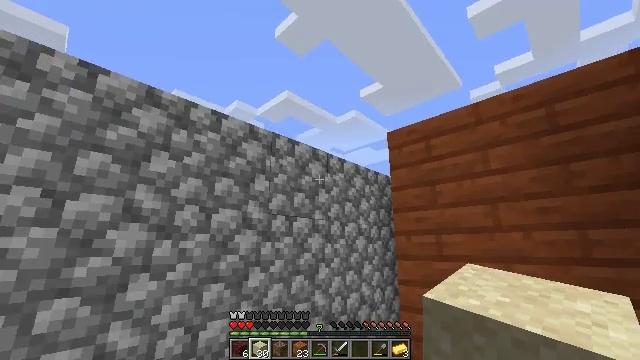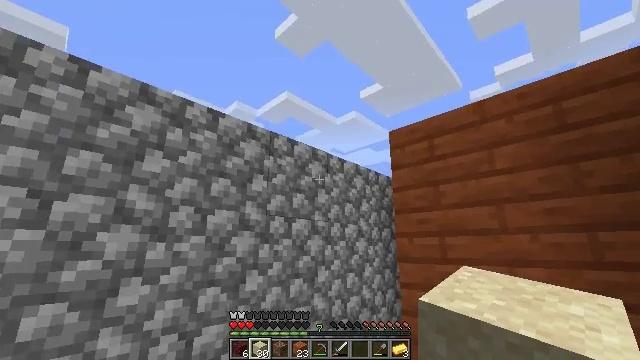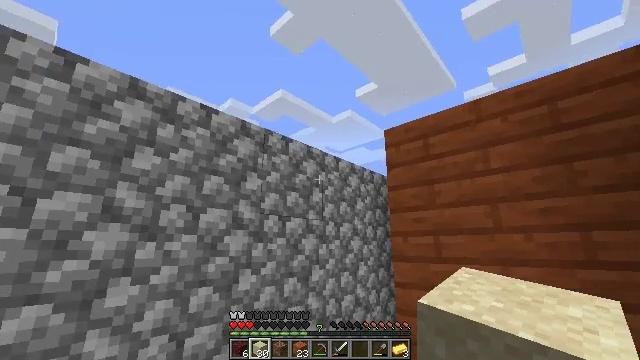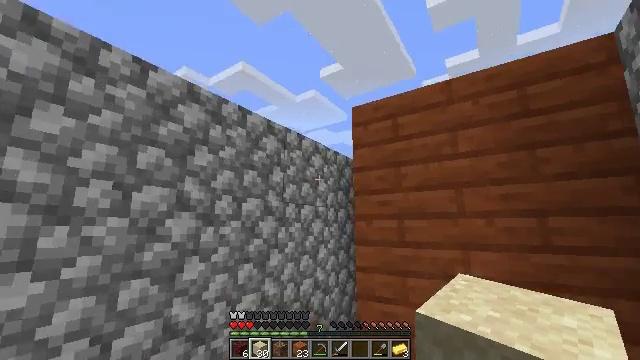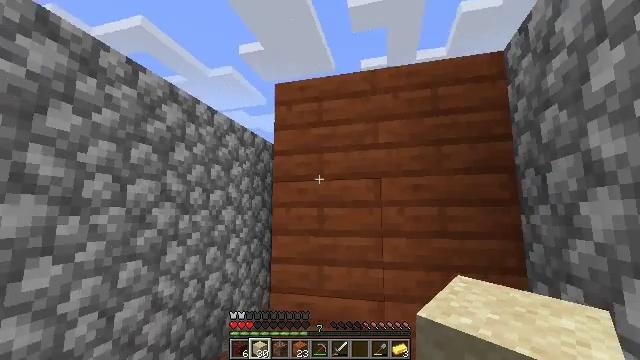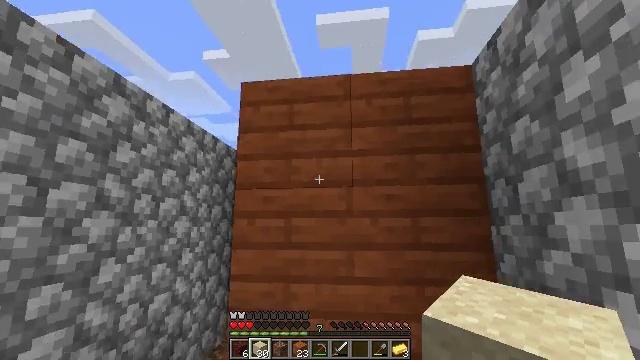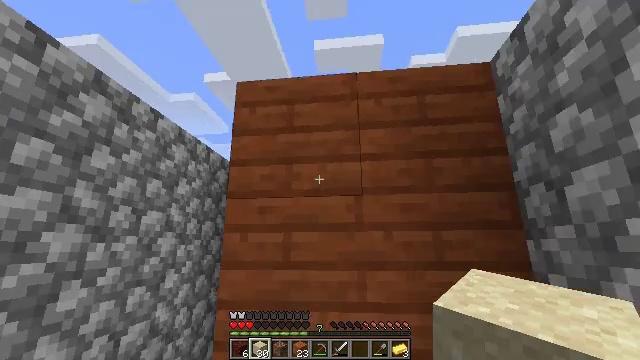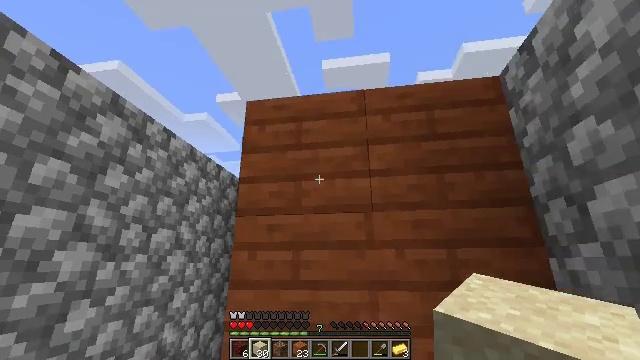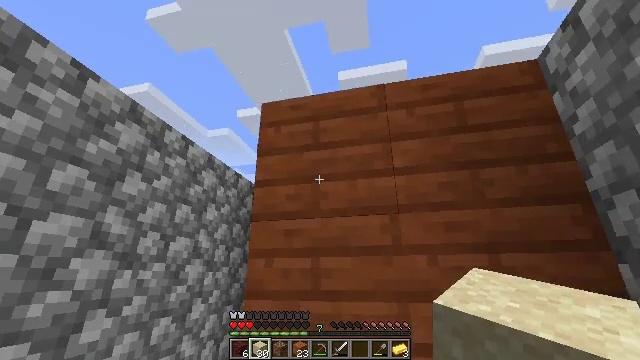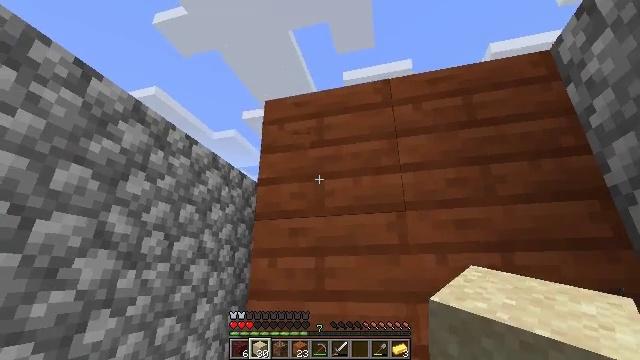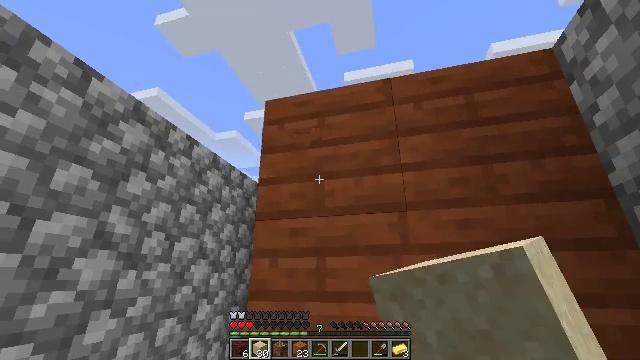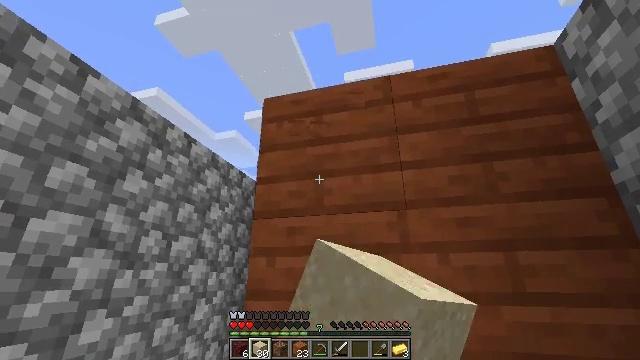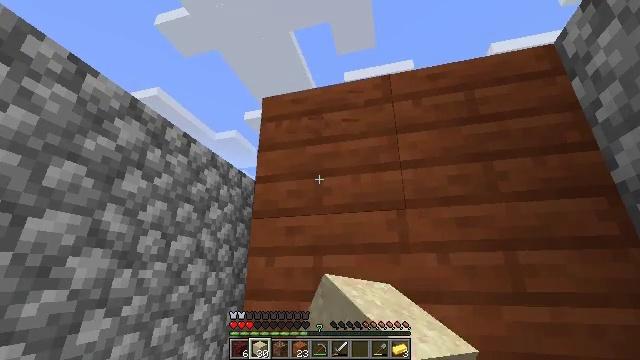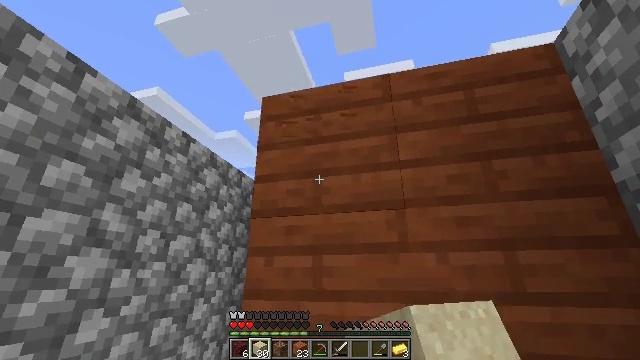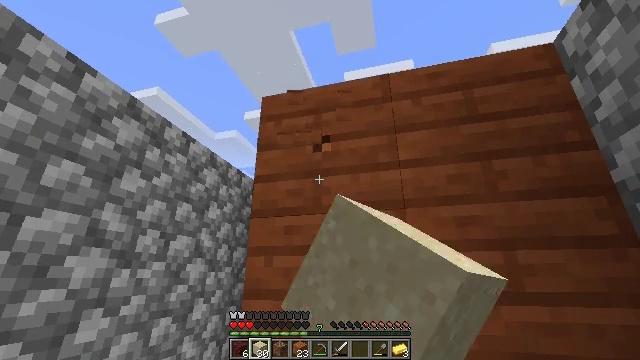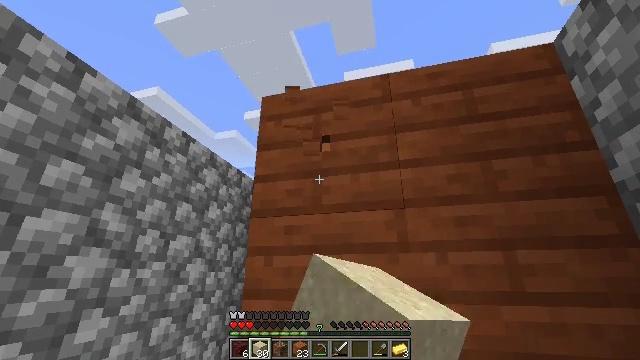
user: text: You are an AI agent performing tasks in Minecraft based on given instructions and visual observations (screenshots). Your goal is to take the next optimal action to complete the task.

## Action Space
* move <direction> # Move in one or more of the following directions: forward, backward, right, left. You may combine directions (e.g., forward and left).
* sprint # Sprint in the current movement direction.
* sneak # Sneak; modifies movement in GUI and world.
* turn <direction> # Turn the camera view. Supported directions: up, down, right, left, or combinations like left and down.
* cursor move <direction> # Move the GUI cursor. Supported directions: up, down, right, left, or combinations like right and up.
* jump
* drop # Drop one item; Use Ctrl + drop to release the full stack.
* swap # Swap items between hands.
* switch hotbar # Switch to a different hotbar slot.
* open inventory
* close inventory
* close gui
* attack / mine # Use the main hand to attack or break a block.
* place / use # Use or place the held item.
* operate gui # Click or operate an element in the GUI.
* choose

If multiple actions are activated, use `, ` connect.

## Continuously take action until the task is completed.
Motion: motion action
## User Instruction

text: Attack the acacia planks to recycle them.
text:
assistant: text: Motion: move forward
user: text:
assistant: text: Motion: move forward, turn right
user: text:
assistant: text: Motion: move forward, turn right and down
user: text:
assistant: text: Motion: move forward, turn right and down
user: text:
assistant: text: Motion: move forward, turn right and up
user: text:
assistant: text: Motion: move forward, turn up
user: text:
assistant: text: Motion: turn left and up
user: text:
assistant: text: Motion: turn left and up
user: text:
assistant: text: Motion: turn left, attack / mine
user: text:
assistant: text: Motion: attack / mine
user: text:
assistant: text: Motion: attack / mine
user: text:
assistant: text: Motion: attack / mine
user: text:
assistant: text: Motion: attack / mine
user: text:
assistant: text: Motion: attack / mine
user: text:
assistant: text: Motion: attack / mine
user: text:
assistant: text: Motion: attack / mine
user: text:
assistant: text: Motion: attack / mine
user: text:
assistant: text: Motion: attack / mine
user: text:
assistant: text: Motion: attack / mine
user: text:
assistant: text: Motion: attack / mine
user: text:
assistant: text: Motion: attack / mine
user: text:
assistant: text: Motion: attack / mine
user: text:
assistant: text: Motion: attack / mine
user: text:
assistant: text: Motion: attack / mine
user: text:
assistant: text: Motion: attack / mine
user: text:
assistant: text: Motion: attack / mine
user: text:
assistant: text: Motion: attack / mine
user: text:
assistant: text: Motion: attack / mine
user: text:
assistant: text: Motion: attack / mine
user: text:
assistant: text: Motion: attack / mine